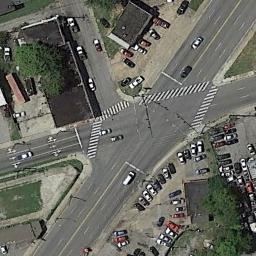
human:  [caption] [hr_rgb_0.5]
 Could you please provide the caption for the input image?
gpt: A tilted intersection with sparse traffic is between some buildings and parking lots .

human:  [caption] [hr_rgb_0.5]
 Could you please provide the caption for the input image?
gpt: There are many cars in the open space near the intersection .

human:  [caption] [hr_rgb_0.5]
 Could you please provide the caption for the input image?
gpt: There are several vehicles on the road at the intersection of five roads, There are many buildings and some trees around the intersection, And many cars are parked in the open space beside the intersection .

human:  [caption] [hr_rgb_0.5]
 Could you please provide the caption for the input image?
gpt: There are many cars parked beside the intersection .

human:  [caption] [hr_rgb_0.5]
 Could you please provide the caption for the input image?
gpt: There is a blue building at the top left corner of the intersection .